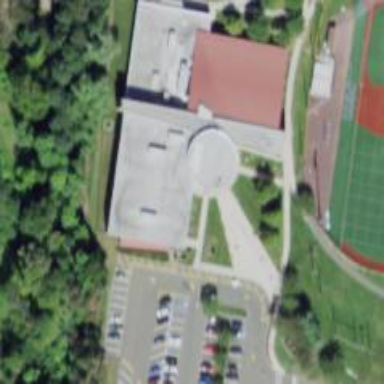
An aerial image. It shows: Kindergarten.